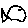
Label: fish